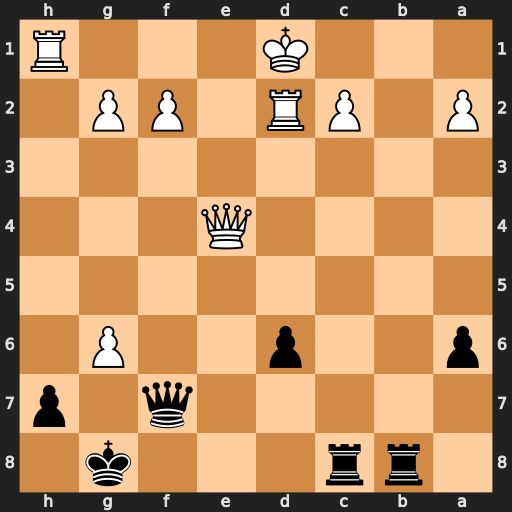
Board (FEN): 1rr3k1/5q1p/p2p2P1/8/4Q3/8/P1PR1PP1/3K3R
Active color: b
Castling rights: -
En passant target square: -
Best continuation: Rb1+ Ke2 Qe8 gxh7+ Kh8 Rh4 Rb4 Qxe8+ Rxe8+ Kf3 Rxh4